Question: The Django admin site makes use of a really cool widget:

How can I make use of this widget in my own applications? I don't see anything like that <URL>.
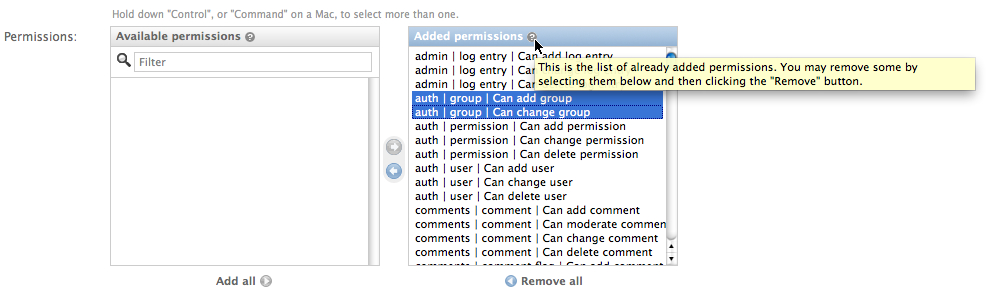
Answer: From the <URL>:
> The Django Admin application defines a number of customized widgets for calendars, filtered selections, and so on. These widgets define media requirements, and the Django Admin uses the custom widgets in place of the Django defaults. The Admin templates will only include those media files that are required to render the widgets on any given page.If you like the widgets that the Django Admin application uses, feel free to use them in your own application! They're all stored in django.contrib.admin.widgets.
In this case, you want the 'FilteredSelectMultiple' widget. To use it, apply the widget on a form field like so:
'''
my_field = forms.ModelMultipleChoiceField(queryset=MyModel.objects.all(), widget=FilteredSelectMultiple("verbose name", is_stacked=False))
'''
Make sure to include the forms 'media' in the template as it needs to include a few JS files.